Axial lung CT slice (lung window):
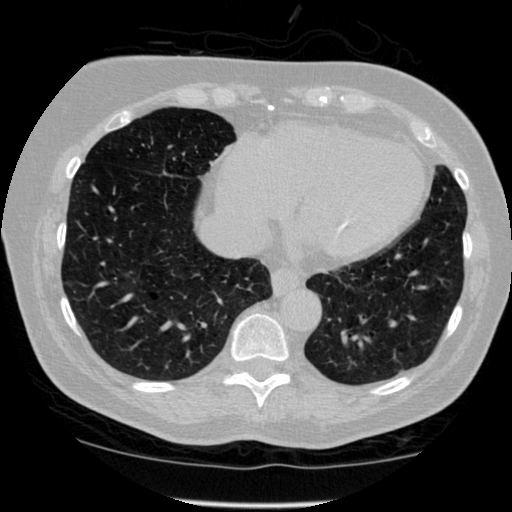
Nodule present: no